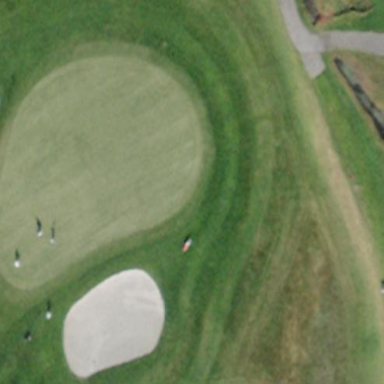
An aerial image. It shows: Golf green.